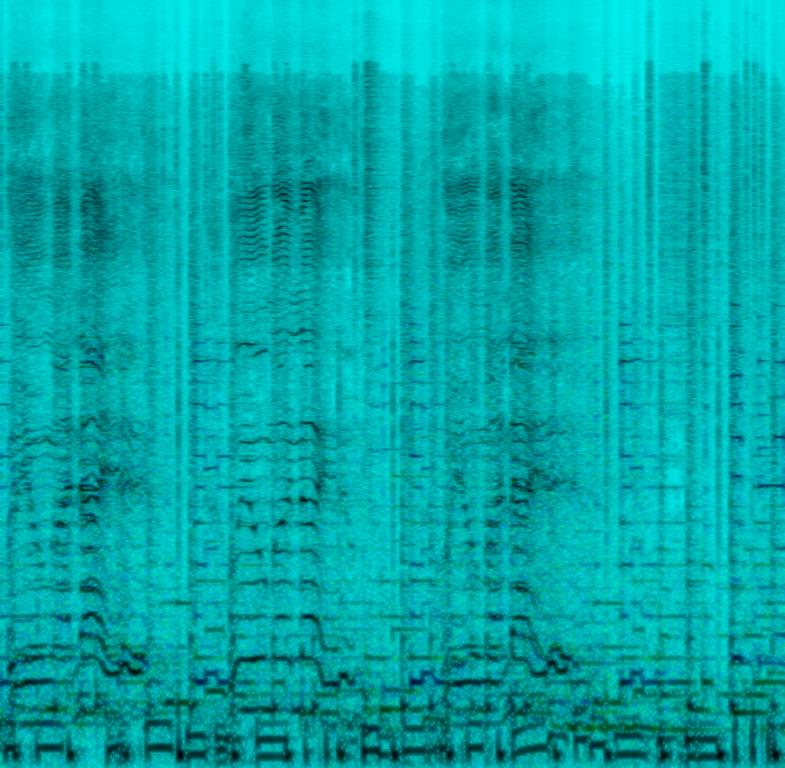
This is an afrobeat music piece. There is a male vocalist singing playfully in the lead. The electric guitar is playing a groovy melody with the bass guitar playing in the background. The rhythm is being played by the acoustic drums. The atmosphere is cheerful. This piece could be used in the soundtrack of a feelgood movie taking place in Africa.